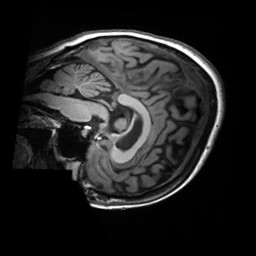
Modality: T1w
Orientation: sagittal
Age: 65
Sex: female
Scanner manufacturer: siemens
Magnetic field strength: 3 T
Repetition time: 2.2 s
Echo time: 0.00245 s